You are looking at a signal-to-image encoding: consecutive vibration samples arranged as the rows of a grayscale square. Based on the visible evidence, which condition applies: normal, inner_race, outer_race, ball?
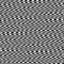
Answer: outer_race